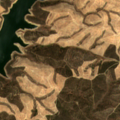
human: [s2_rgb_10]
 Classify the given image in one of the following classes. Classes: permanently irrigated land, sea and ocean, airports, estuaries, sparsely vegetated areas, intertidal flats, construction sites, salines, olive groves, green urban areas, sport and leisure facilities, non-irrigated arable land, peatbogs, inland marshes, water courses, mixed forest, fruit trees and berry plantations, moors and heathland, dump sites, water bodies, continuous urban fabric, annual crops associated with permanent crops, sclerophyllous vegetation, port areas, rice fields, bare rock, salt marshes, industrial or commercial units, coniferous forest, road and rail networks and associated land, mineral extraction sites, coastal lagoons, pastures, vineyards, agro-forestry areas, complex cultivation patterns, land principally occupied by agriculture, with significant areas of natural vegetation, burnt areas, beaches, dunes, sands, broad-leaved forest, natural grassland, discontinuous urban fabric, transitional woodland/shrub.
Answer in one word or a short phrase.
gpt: olive groves, land principally occupied by agriculture, with significant areas of natural vegetation, broad-leaved forest, moors and heathland, transitional woodland/shrub, water bodies